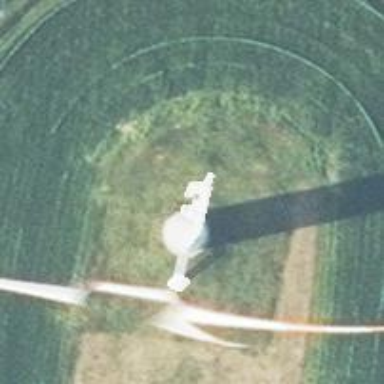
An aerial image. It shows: Wind power generator.